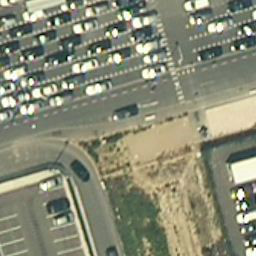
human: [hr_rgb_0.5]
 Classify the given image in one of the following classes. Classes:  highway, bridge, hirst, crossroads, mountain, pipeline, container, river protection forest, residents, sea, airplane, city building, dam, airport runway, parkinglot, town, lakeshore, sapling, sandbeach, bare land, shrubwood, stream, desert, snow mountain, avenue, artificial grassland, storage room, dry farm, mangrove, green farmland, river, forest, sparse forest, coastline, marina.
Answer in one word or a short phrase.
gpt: parkinglot